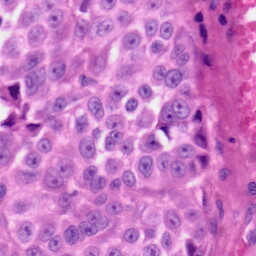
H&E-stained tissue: Skin